Question: I have windows 7 professional and I am trying to install Oracle database 11g on it.
I am getting this error every timer I try to run the setup.exe.

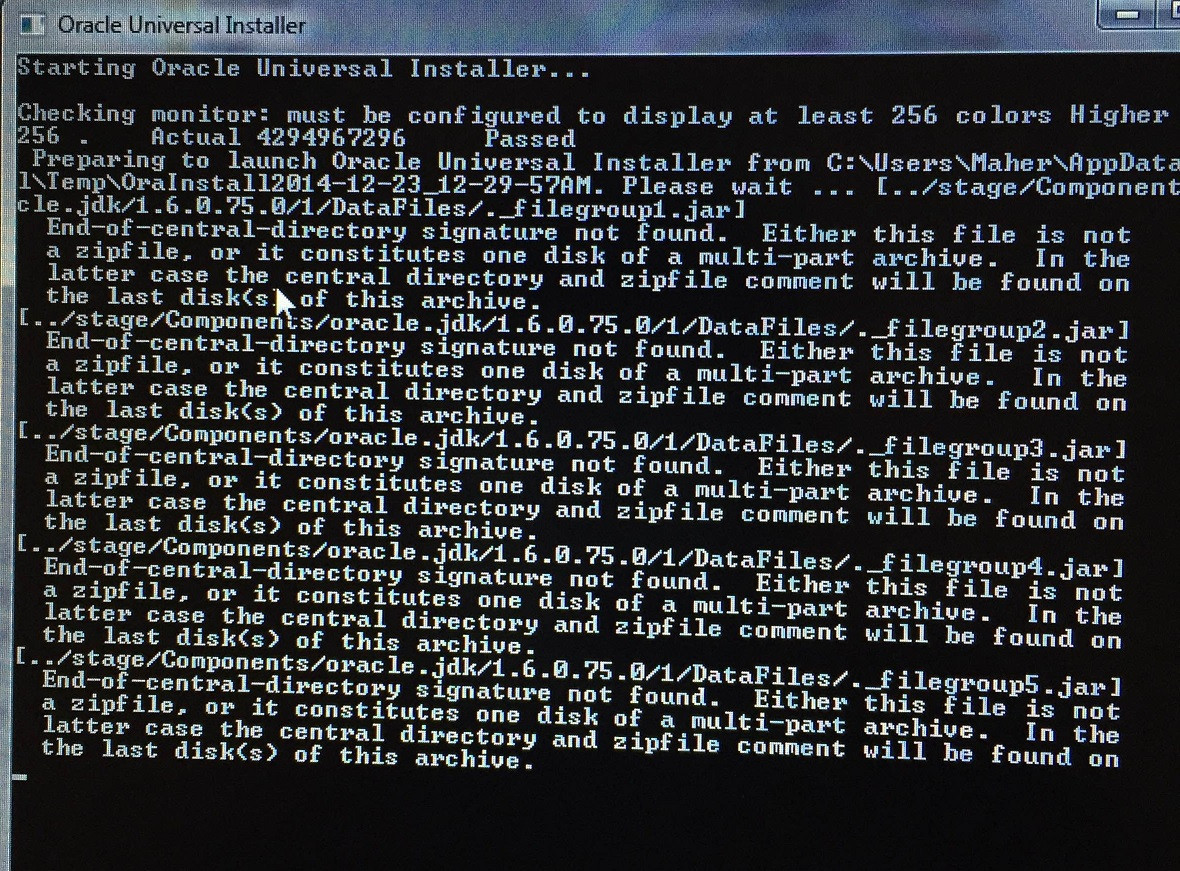
Answer: I had the same problem. It was caused by an incomplete download. Check the size of your download on OTN web site.